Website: apple
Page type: delivery-shipping
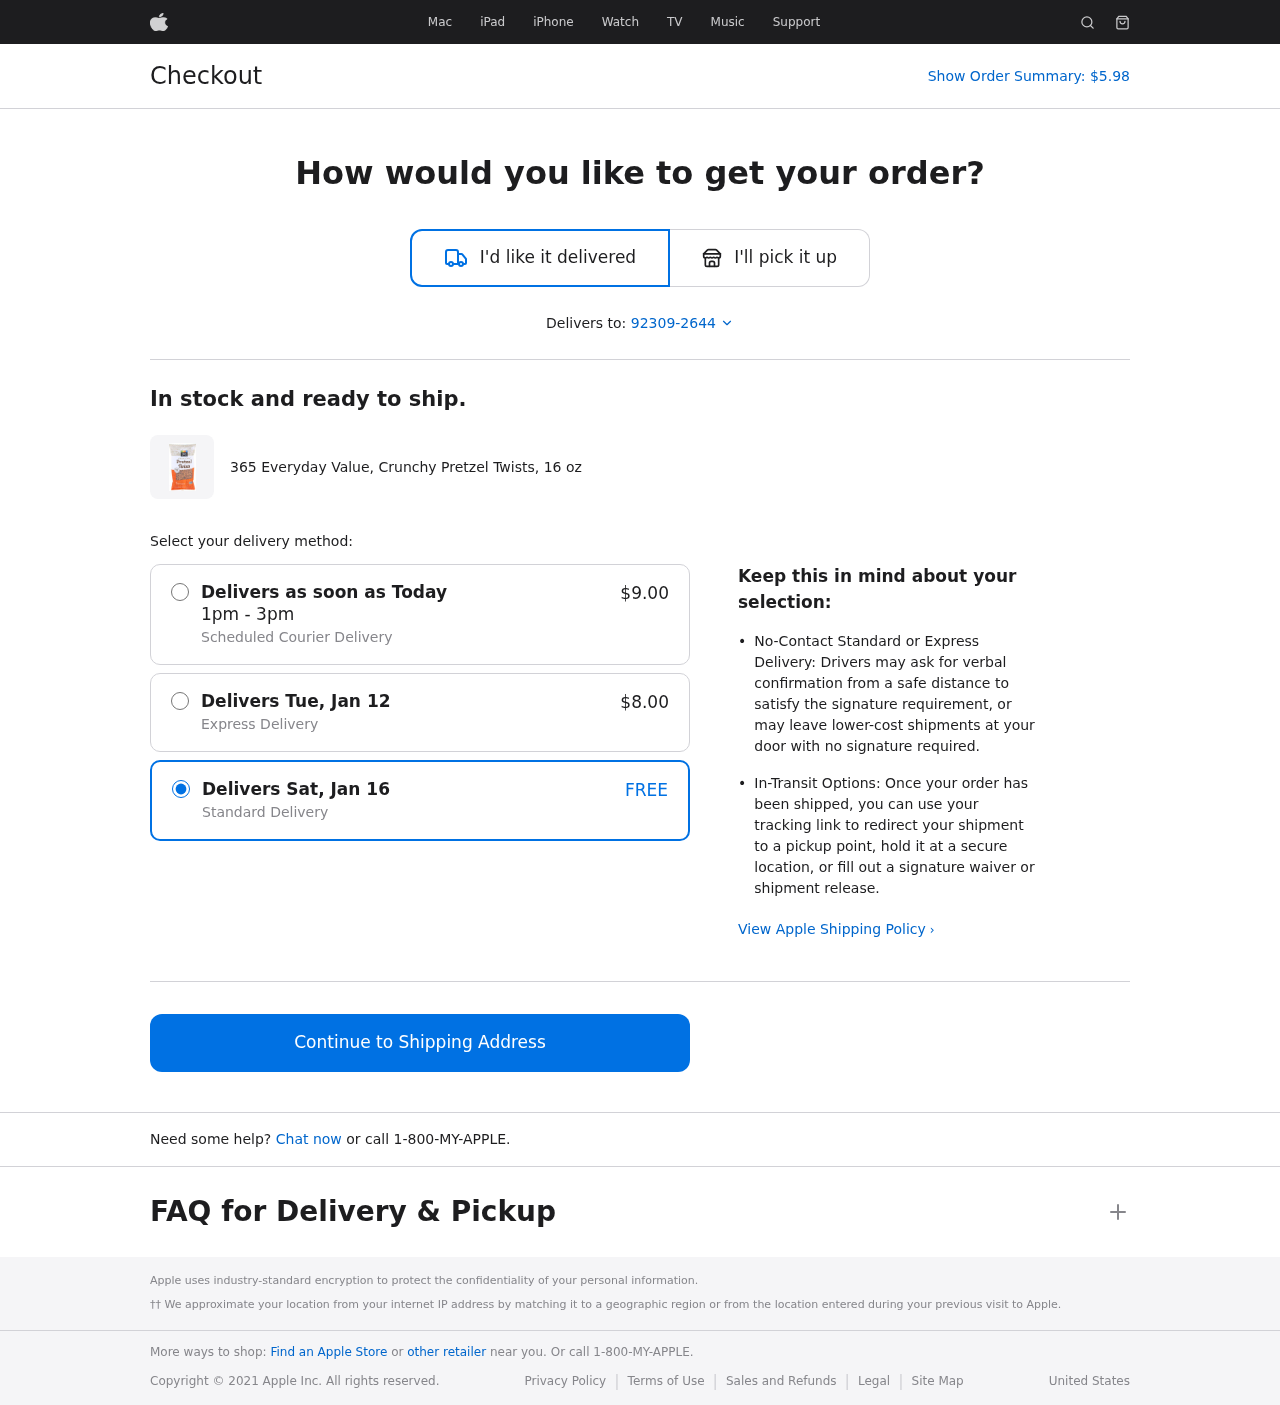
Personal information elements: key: PII_POSTCODE_FULL
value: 92309-2644
Product elements: key: PRODUCT1_NAME
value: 365 Everyday Value, Crunchy Pretzel Twists, 16 oz
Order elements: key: ORDER_TOTAL
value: $5.98
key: ORDER_SHIPPING_DATE
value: Today
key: ORDER_SAMEDAY_SHIPPING_COST
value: $9.00
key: ORDER_EXPRESS_DATE
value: Tue, Jan 12
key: ORDER_EXPRESS_SHIPPING_COST
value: $8.00
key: ORDER_DELIVERY_DATE
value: Sat, Jan 16
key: ORDER_SHIPPING_COST
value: FREE